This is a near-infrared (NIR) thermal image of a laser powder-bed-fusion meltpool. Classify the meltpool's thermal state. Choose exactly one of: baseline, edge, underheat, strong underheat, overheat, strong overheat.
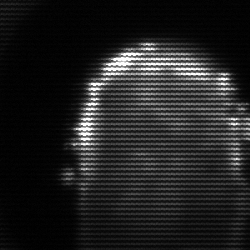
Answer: baseline